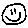
Label: smiley face